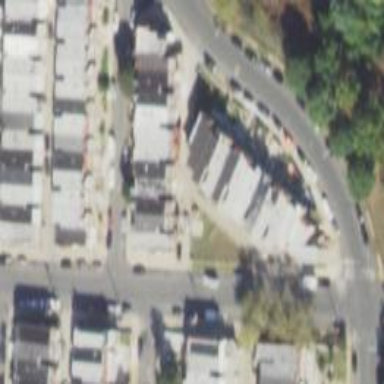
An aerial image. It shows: Alleyway designated as service road.